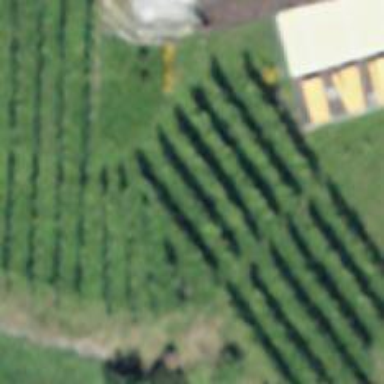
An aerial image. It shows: Vineyard where grapes are grown.